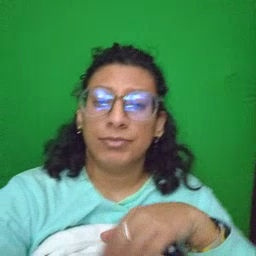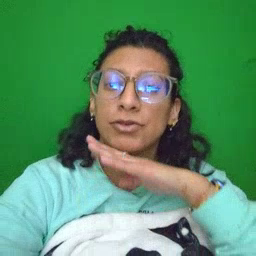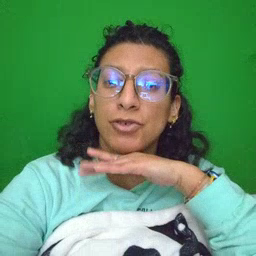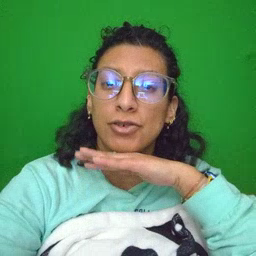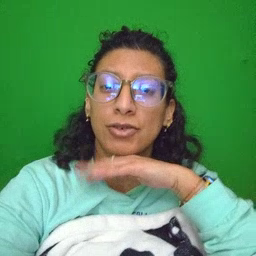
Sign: dirty